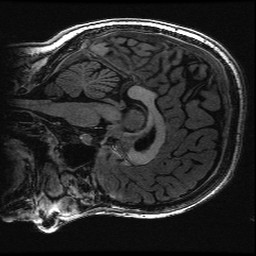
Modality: T1w
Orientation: sagittal
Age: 21
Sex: female
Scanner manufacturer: ge
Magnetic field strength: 3 T
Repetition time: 0.008848 s
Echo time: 0.003544 s